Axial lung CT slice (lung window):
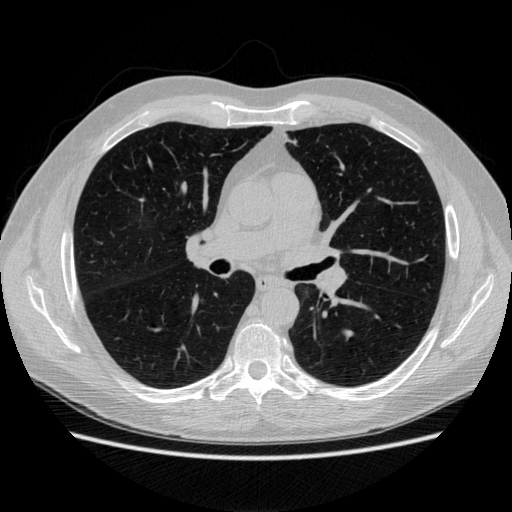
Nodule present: no